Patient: sex M, age 78
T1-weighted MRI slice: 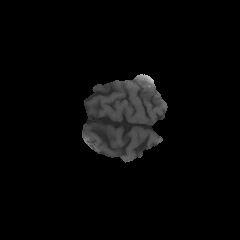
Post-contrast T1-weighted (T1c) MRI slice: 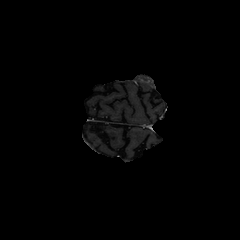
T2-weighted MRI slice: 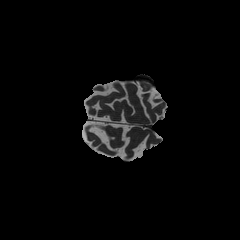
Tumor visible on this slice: yes
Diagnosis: Glioblastoma, IDH-wildtype
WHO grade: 4